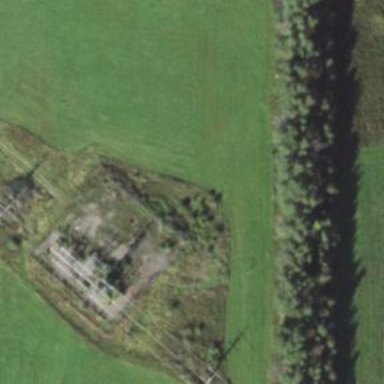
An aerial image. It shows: Fence around switchgear power equipment.